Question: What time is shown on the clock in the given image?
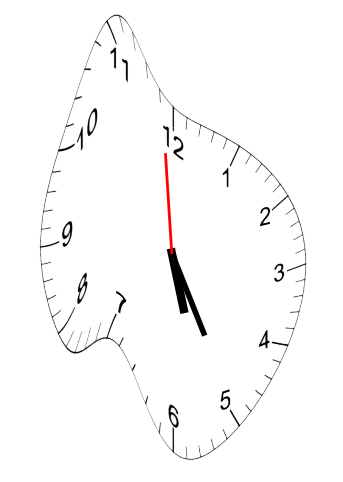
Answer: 05:24:59